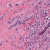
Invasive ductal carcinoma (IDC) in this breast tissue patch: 0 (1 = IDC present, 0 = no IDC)